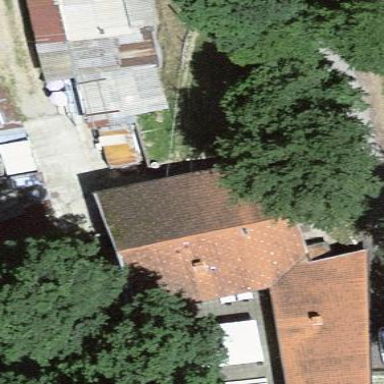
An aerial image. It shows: Restaurant building.